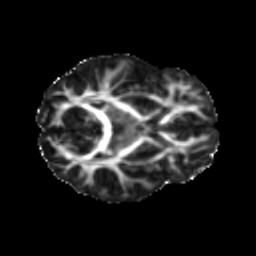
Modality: FA
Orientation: axial
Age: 15
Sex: female
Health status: ill
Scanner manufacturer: ge
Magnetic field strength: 3 T
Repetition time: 6.752 s
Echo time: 0.079 s